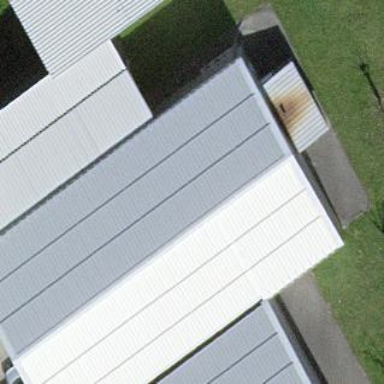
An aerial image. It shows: Industrial building.